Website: walmart
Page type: payment
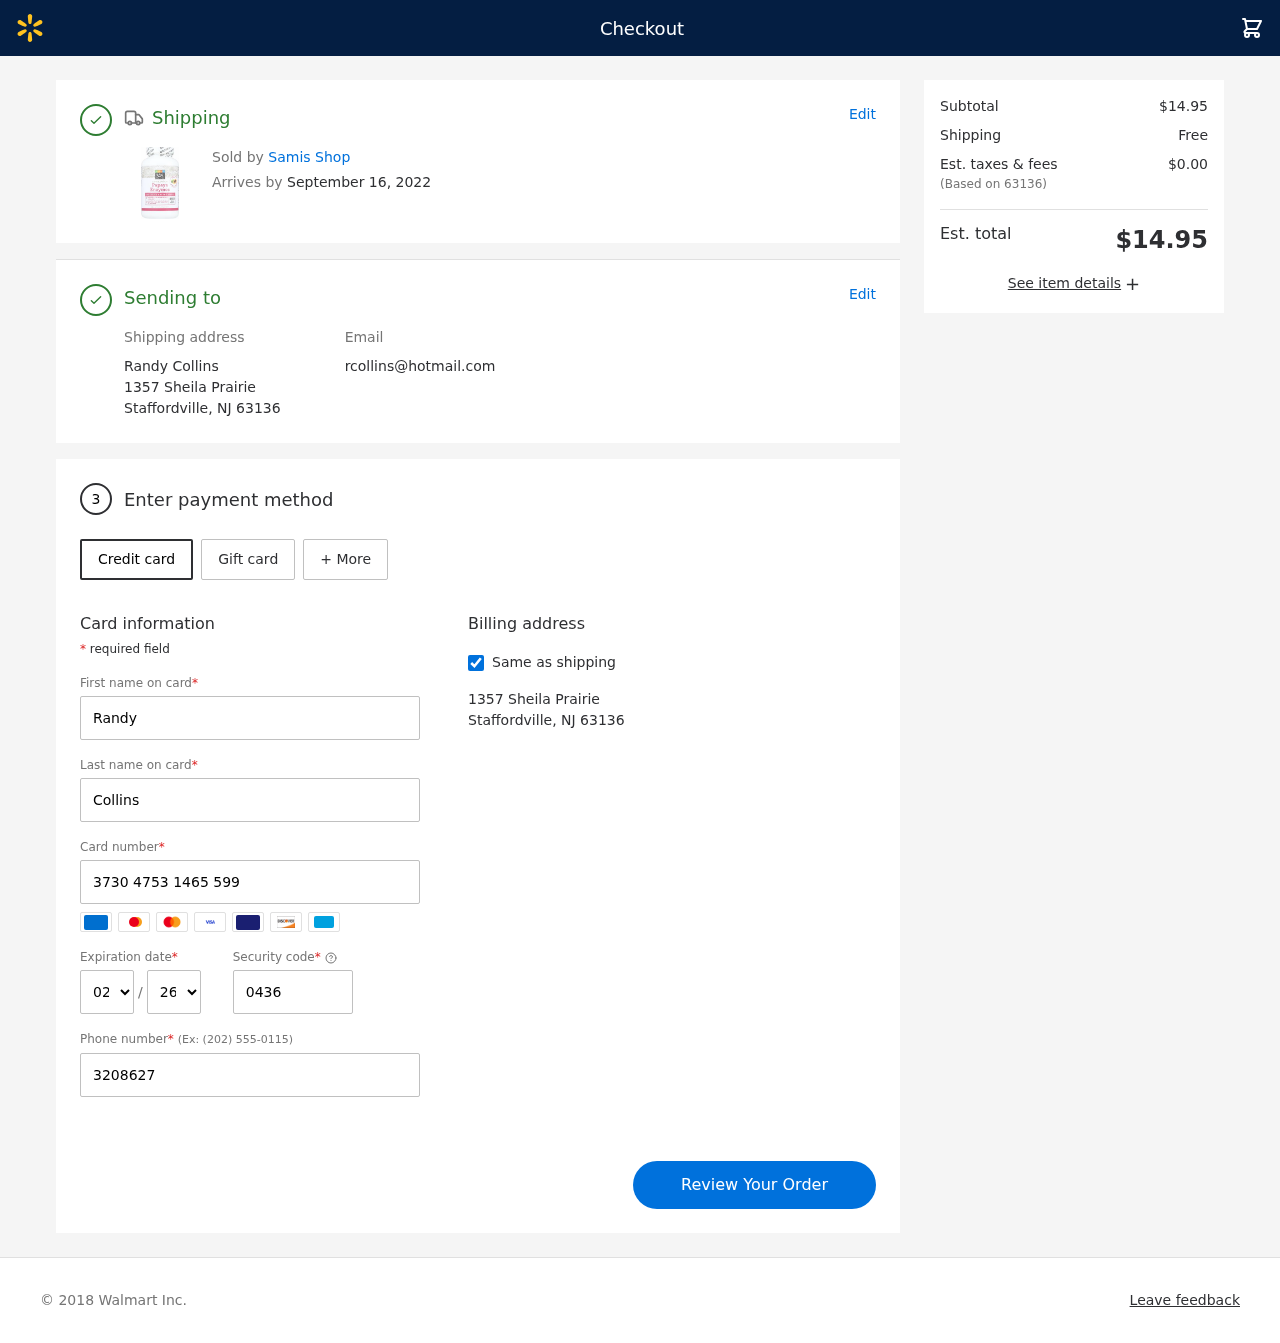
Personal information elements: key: PII_CARD_CVV
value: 0436
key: PII_CARD_EXPIRY_MONTH
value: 02
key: PII_CARD_EXPIRY_YEAR
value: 26
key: PII_CARD_NUMBER
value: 3730 4753 1465 599
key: PII_CITY_STATE_ZIP
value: Staffordville, NJ 63136
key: PII_EMAIL
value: rcollins@hotmail.com
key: PII_FIRSTNAME
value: Randy
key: PII_FULLNAME
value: Randy Collins
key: PII_LASTNAME
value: Collins
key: PII_PHONE
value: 3208627282
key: PII_POSTCODE
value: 63136
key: PII_STREET
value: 1357 Sheila Prairie
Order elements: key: ORDER_DELIVERY_DATE
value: September 16, 2022
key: ORDER_SUBTOTAL
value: $14.95
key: ORDER_SHIPPING_COST
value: Free
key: ORDER_TAX
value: $0.00
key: ORDER_TOTAL
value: $14.95